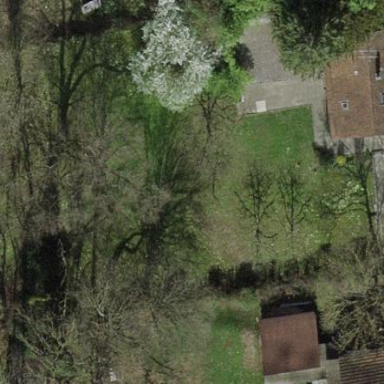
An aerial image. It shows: Garden enclosed by fence.